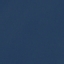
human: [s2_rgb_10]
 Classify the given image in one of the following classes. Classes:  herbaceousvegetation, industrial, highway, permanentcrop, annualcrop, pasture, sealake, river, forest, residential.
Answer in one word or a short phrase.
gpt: SeaLake